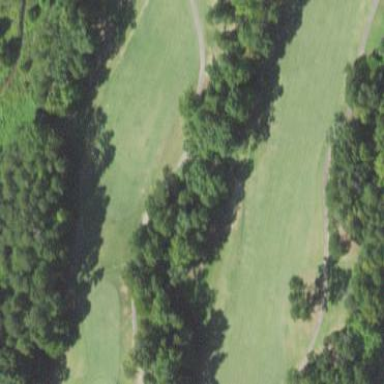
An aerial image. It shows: Grassy area designated as golf fairway.